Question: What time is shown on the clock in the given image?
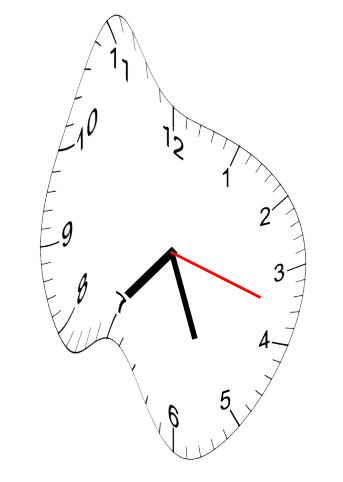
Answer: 07:26:18